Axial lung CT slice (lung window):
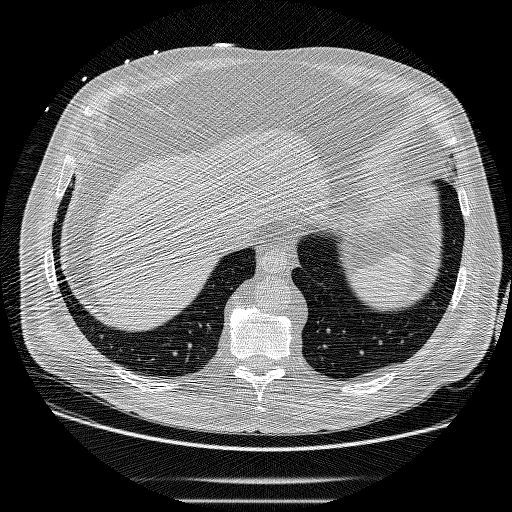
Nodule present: no